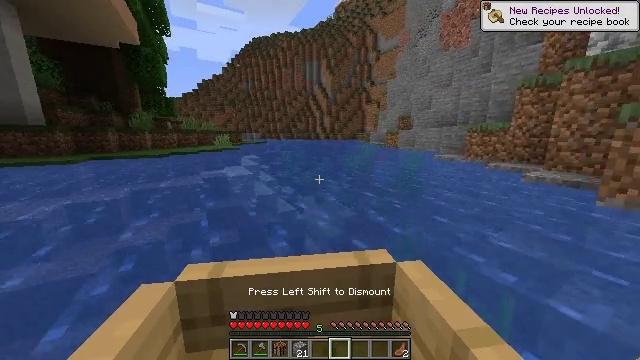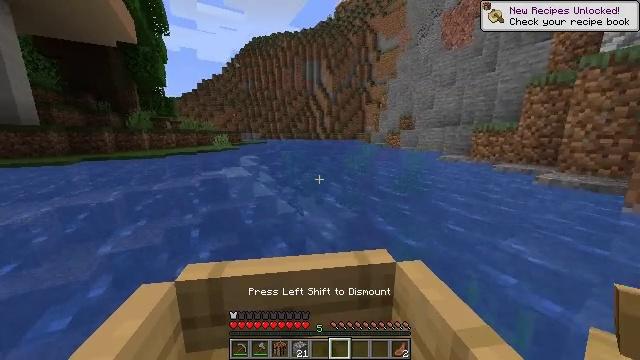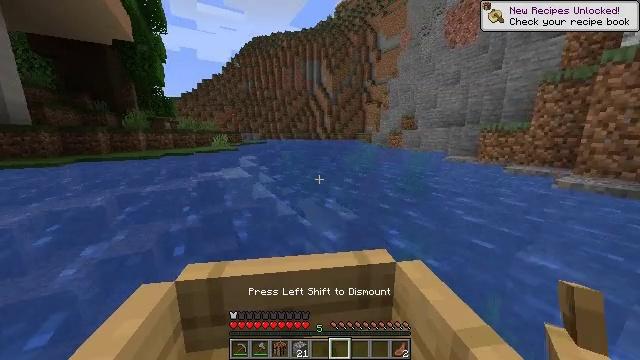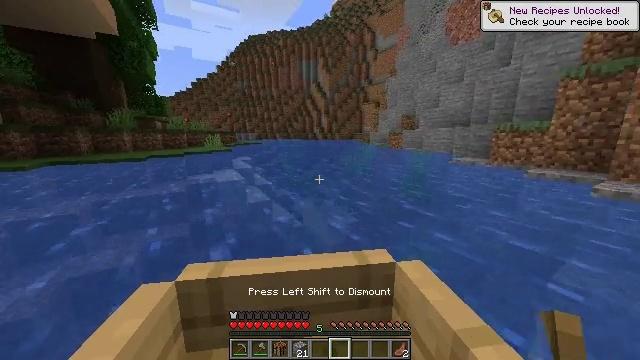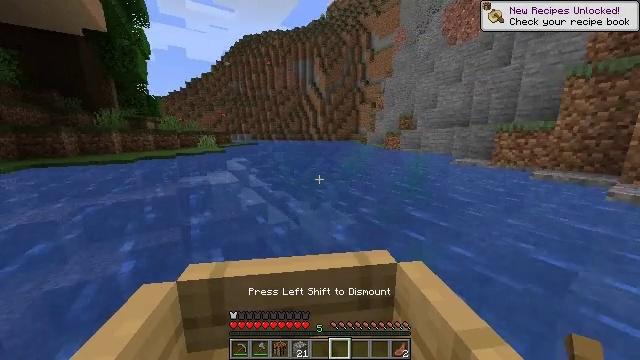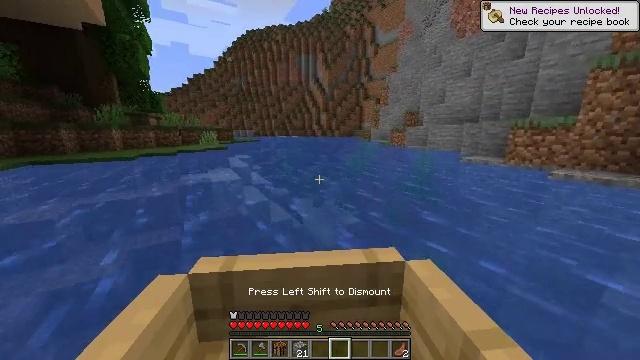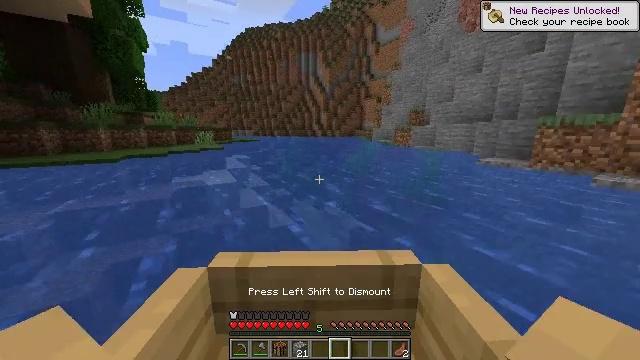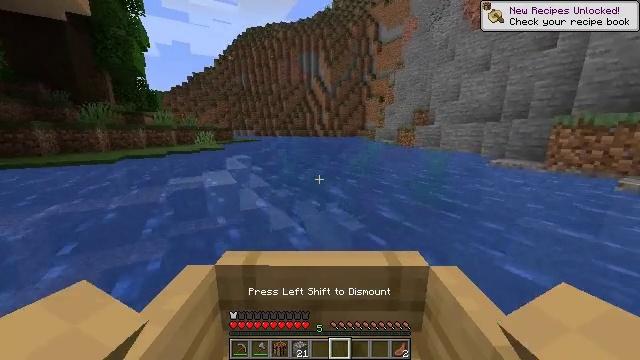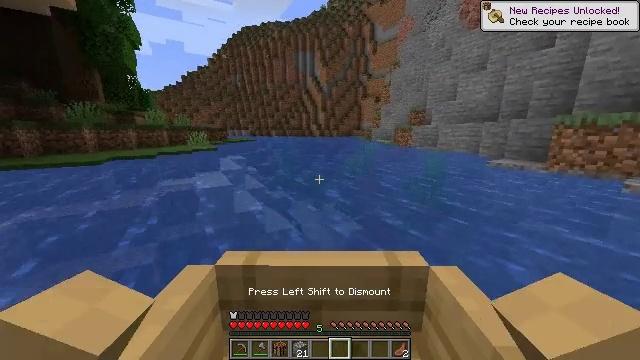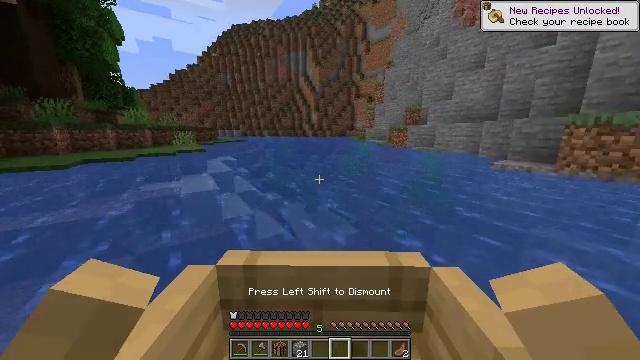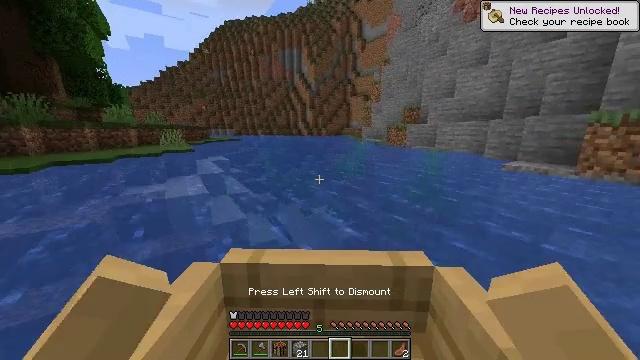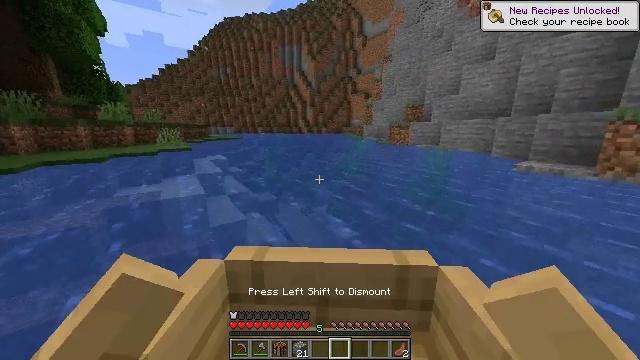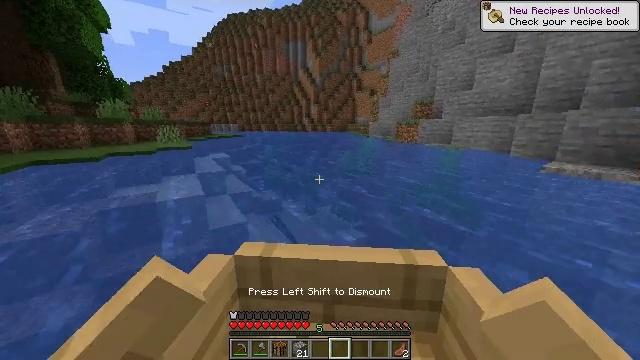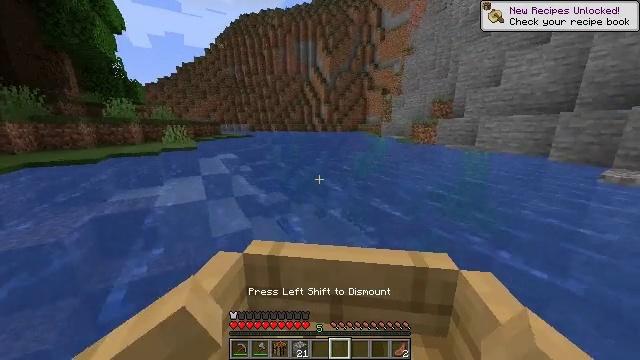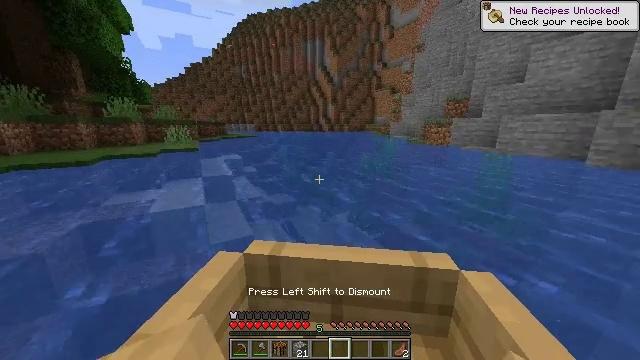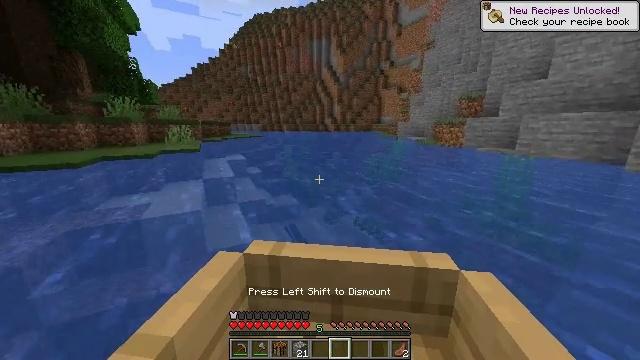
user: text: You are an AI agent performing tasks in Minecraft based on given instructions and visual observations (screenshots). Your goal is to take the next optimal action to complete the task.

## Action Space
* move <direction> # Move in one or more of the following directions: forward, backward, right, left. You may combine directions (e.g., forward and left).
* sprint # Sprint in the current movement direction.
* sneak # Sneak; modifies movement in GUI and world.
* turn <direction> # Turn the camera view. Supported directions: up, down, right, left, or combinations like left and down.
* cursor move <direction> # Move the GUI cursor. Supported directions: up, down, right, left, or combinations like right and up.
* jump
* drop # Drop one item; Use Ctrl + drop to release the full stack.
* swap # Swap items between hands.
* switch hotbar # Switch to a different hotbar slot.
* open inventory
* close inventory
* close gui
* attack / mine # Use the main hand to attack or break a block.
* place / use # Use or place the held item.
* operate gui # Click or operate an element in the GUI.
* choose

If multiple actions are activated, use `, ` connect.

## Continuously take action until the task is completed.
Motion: motion action
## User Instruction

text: Harvest kelp plant in the water.
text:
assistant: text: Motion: move forward, sprint
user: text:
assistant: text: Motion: move forward and move right, sprint
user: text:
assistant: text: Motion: move forward and move right, sprint
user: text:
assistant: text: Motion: move forward and move right, sprint
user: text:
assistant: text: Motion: move forward, sprint, turn left
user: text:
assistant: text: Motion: move forward, sprint, turn left
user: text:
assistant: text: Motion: move forward, sprint, turn left
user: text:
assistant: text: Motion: move forward, sprint
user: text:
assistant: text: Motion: move forward, sprint
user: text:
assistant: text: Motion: move forward, sprint
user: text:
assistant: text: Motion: move forward and move left, sprint, turn left
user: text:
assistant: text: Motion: move forward and move left, sprint, turn left
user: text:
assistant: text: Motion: move forward and move left, sprint, turn left
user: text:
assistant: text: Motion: move forward, sprint
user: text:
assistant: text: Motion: move forward, sprint
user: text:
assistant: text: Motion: move forward, sprint
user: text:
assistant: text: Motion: move forward, sprint
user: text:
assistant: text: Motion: move forward, sprint
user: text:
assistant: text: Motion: move forward, sprint
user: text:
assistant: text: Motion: move forward, sprint
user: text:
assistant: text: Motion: move forward, sprint
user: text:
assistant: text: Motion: move forward, sprint
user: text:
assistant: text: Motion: move forward, sprint
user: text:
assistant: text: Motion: move forward, sprint
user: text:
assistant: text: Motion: move forward, sprint
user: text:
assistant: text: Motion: move forward, sprint
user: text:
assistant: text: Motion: move forward, sprint
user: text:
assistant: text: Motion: move forward, sprint
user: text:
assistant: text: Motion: move forward, sprint
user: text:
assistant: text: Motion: move forward, sprint, turn left